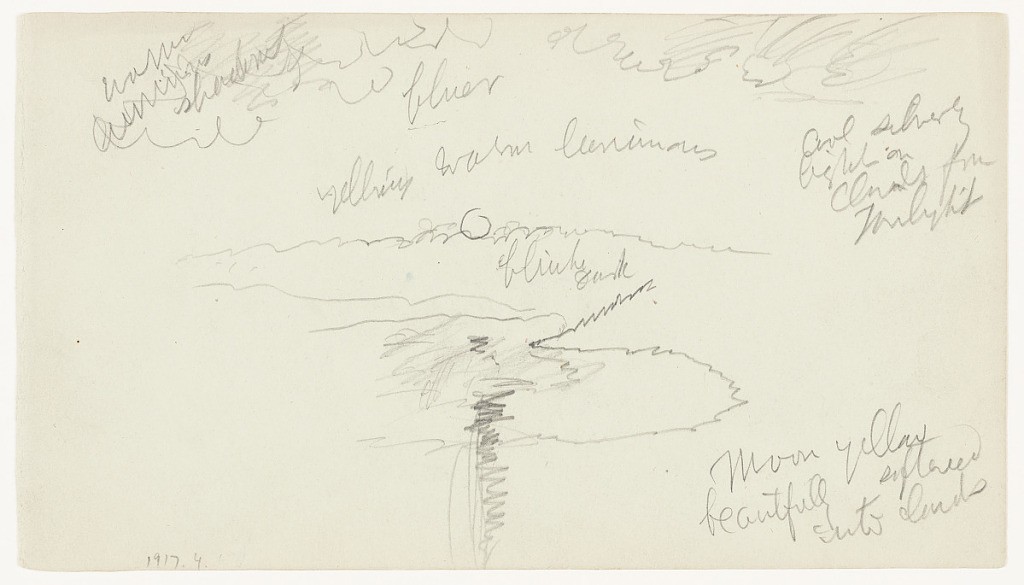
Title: Moon and Clouds, Terni, Italy
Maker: Frederic Edwin Church, American, 1826–1900
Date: October 1, 1868
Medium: Graphite on gray-green wove paper; verso: graphite
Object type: Drawing
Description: Atmospheric sketch showing the moon reflecting off clouds at night over Terni, Italy. At center, the moon peeks over a cloud bank while other hazy clouds hang above.

Verso: Atmospheric sketch showing the moon shining through clouds at night over Terni, Italy. At center, the moon is visible behind hazy clouds while dark, heavy clouds hang above.